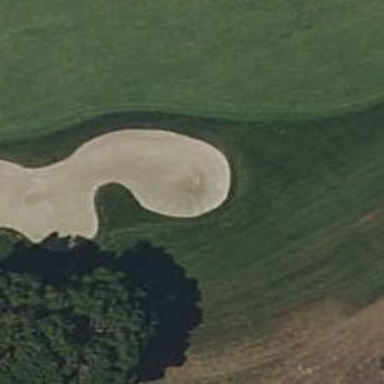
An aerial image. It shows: Sandy area is golf bunker.